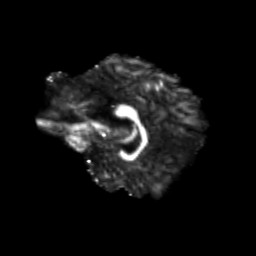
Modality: FA
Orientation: sagittal
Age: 28
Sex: female
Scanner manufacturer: siemens
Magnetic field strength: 3 T
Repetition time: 3.5 s
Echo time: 0.125 s